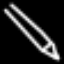
Label: pencil